Aerial crown-view tile of a tropical tree (Barro Colorado Island, Panama), acquired 20250616:
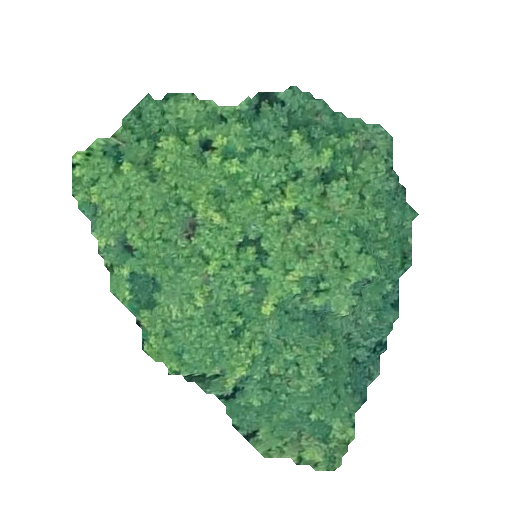
Species: Hura crepitans
GBIF accepted scientific name: Hura crepitans
Crown area: 129.302 m²